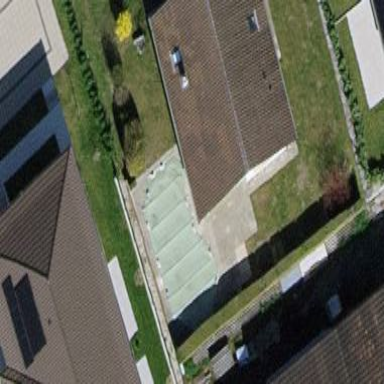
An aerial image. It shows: Detached building with gabled roof.